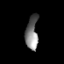
Tissue: prostate
Cell type: B cells
Senescence score: 0.7376
Nuclear area (px): 408
Mean DAPI intensity: 123.042